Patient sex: M
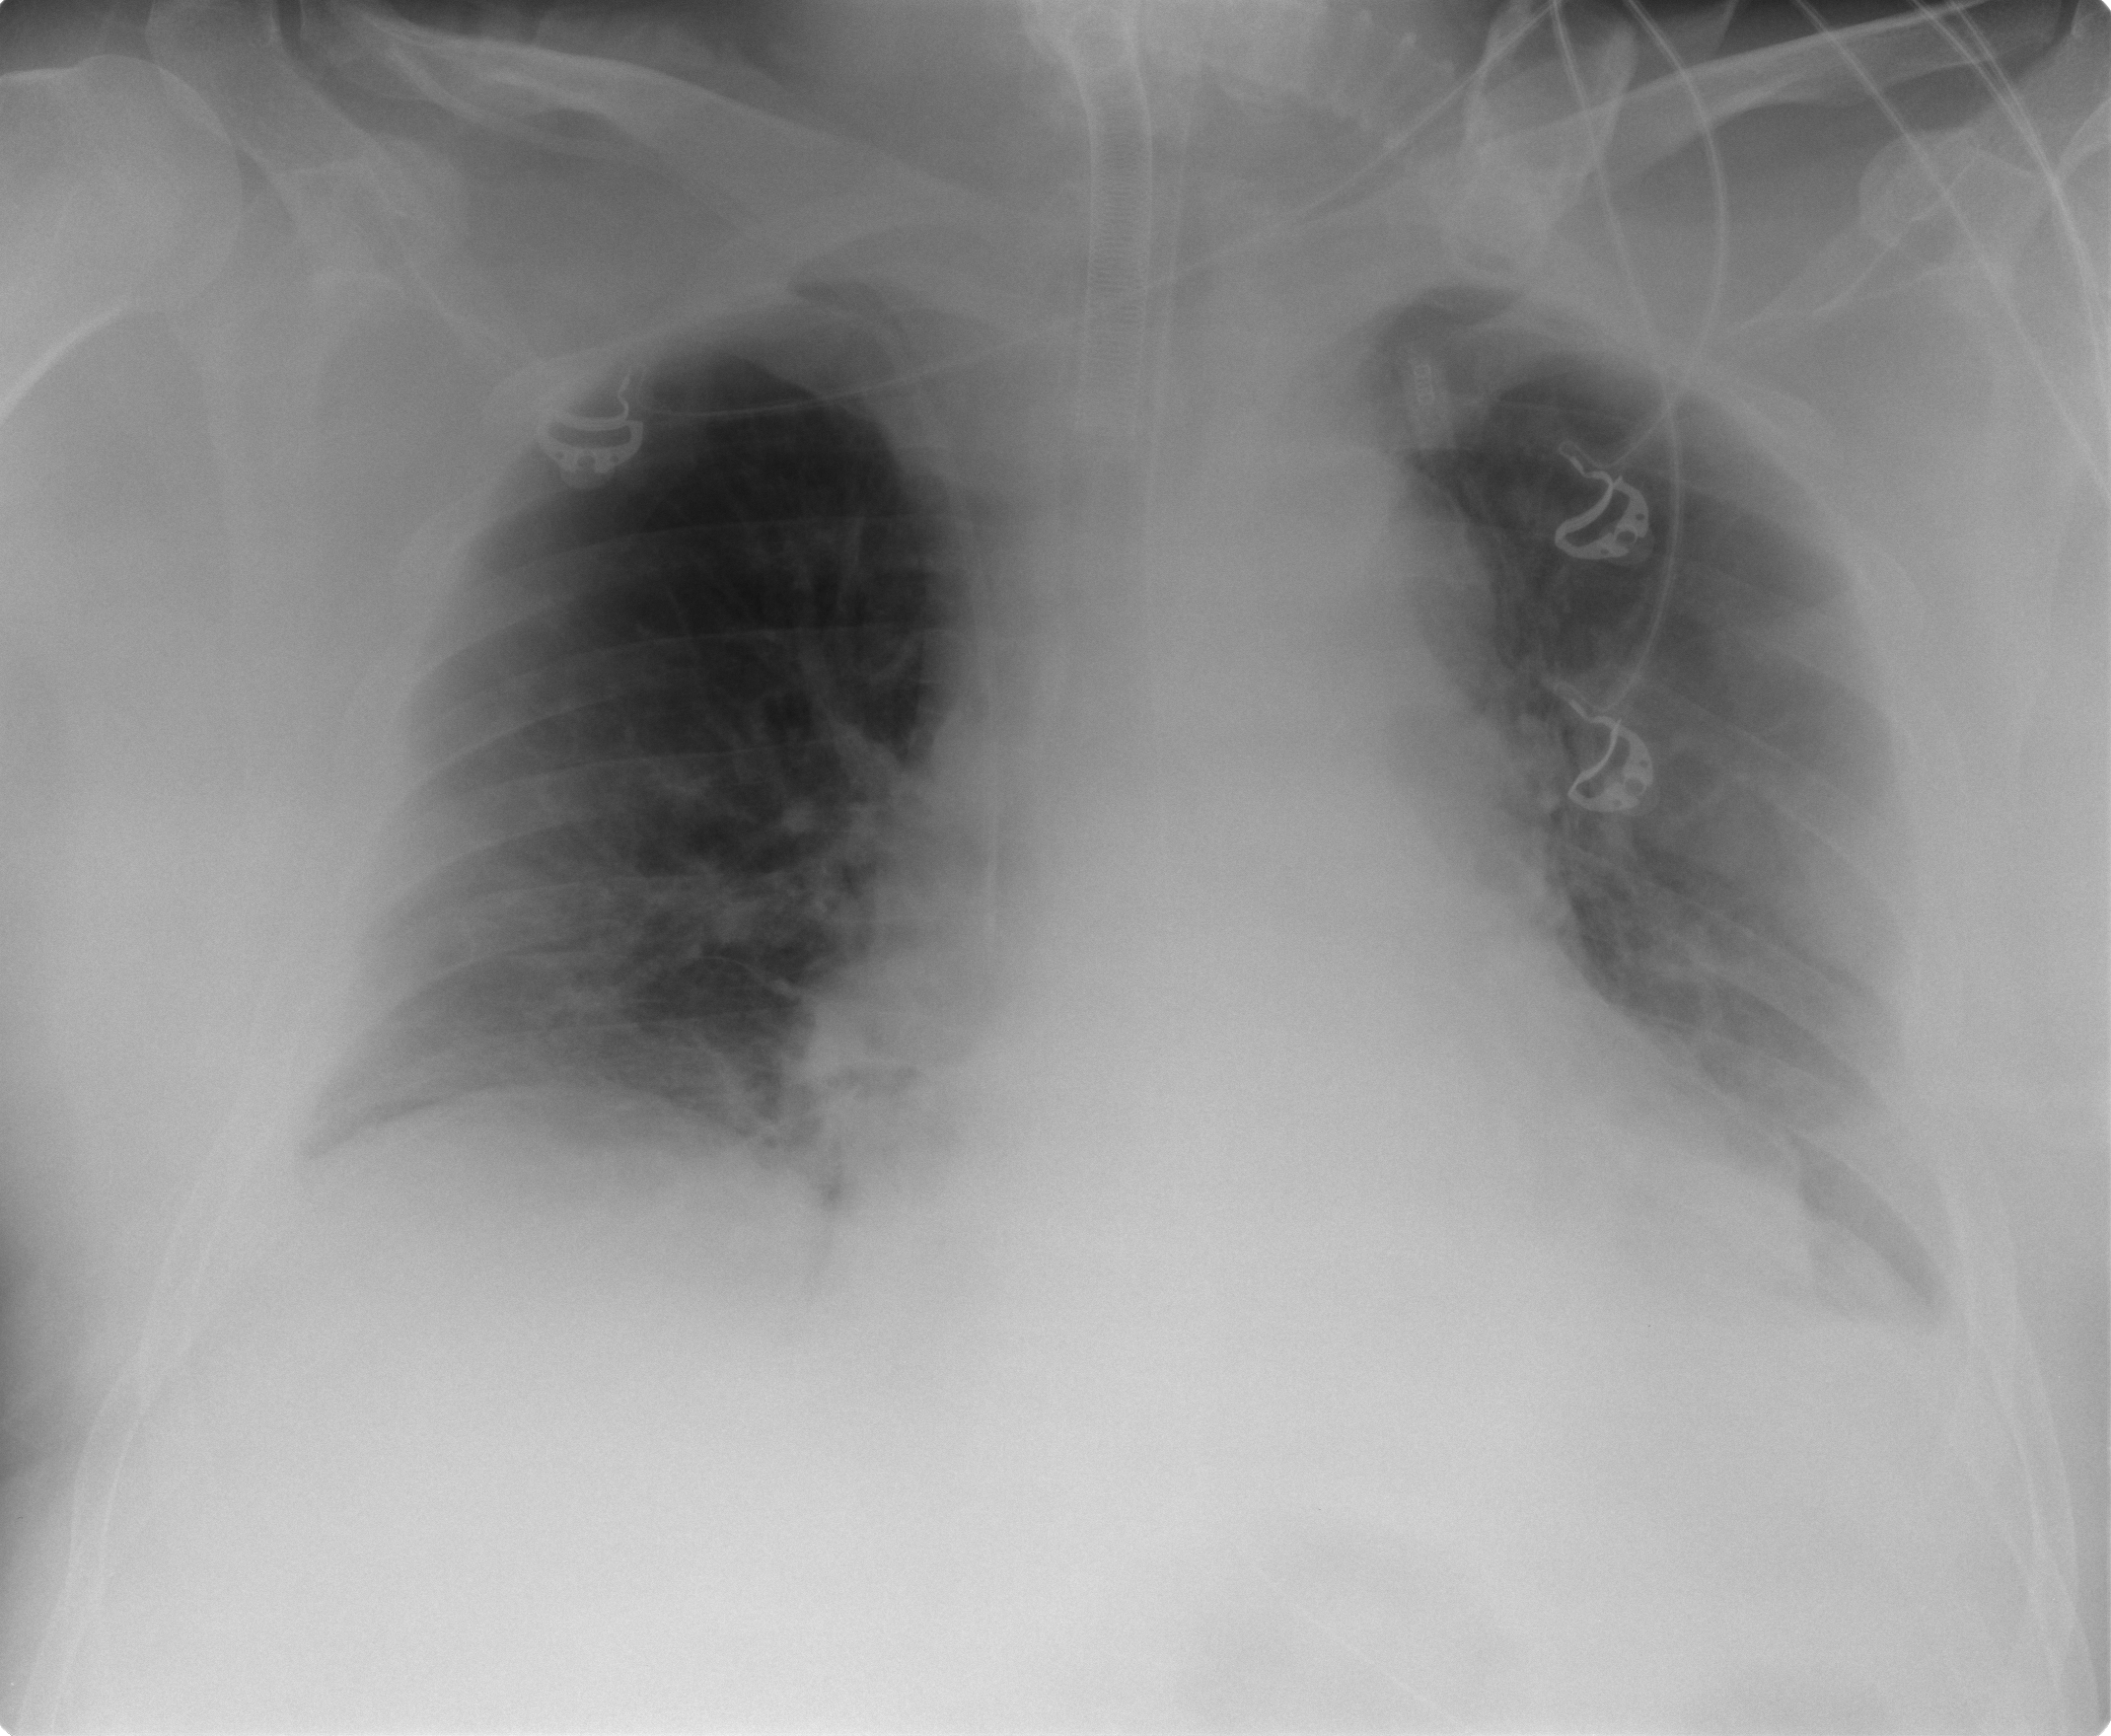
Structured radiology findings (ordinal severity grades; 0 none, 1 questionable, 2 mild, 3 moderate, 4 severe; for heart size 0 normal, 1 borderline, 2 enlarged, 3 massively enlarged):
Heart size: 2
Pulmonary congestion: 1
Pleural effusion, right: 0
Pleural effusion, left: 2
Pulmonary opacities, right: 2
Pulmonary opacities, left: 0
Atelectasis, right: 2
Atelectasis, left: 2